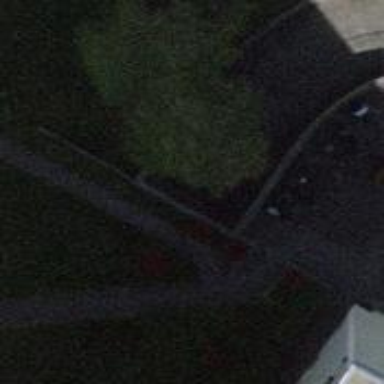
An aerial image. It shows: Driveway tunnel.